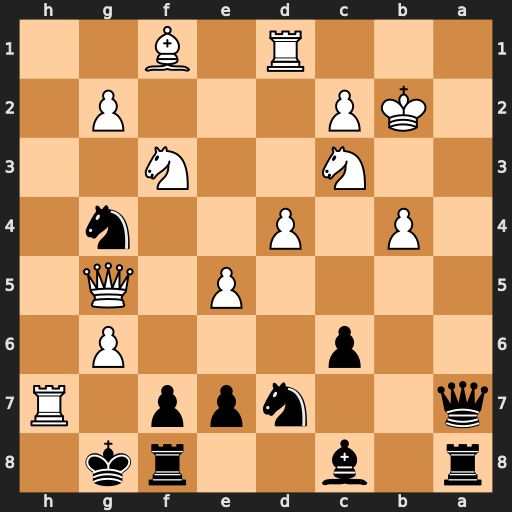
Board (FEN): r1b2rk1/q2npp1R/2p3P1/4P1Q1/1P1P2n1/2N2N2/1KP3P1/3R1B2
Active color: b
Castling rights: -
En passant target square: -
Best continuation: Qa3+ Kb1 Qa1#